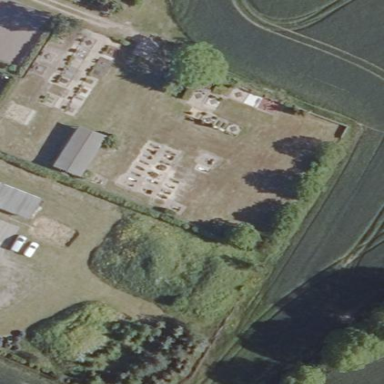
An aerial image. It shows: Cemetery.